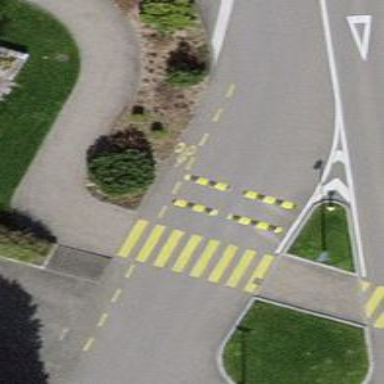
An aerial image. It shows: Traffic hump for calming the traffic.